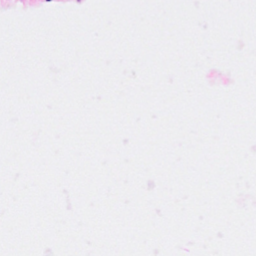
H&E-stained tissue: Breast